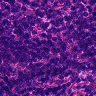
Metastatic tissue present: no